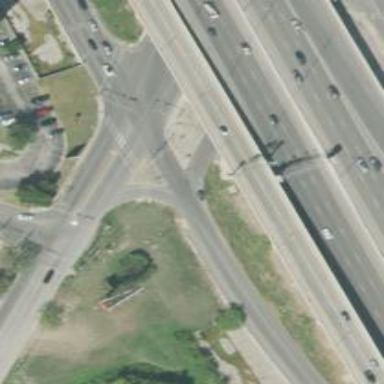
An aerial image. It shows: Secondary link road with asphalt surface.